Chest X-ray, PA view. Patient: 57 years old, sex M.
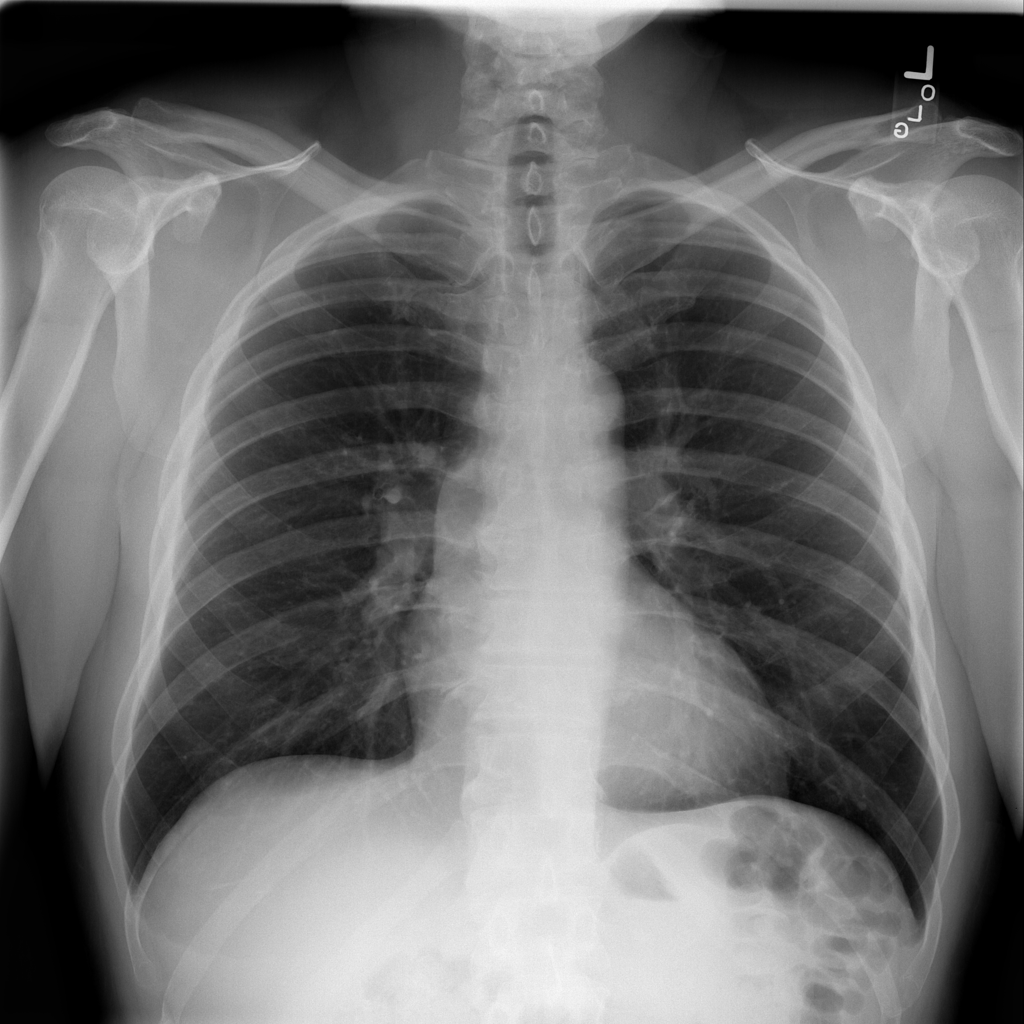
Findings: No Finding